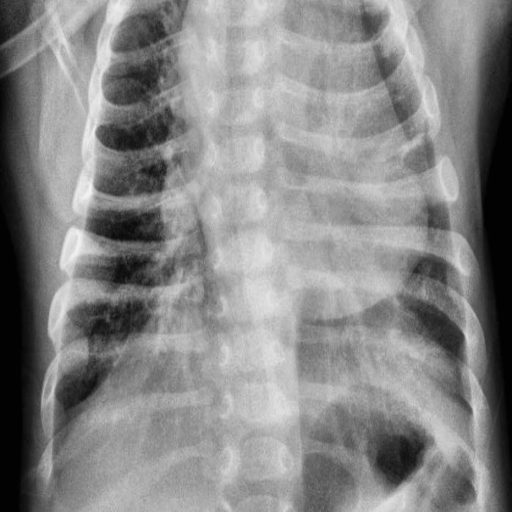
Finding: PNEUMONIA